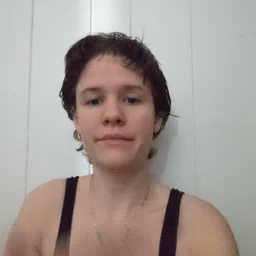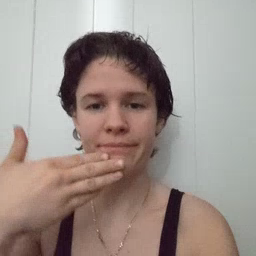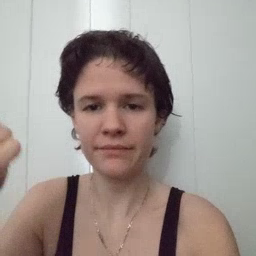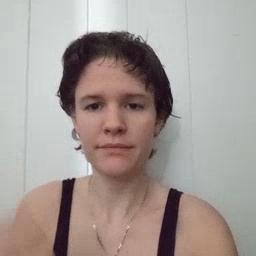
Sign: better